Question: I'm a little stuck with EF Code-first to create a new database. We have an existing database and used the Model-First approach successfully. Now I would like to existing model to create a new database at run-time like this:
'''
public class DatabaseInitializer : IDatabaseInitializer<MDREntities>
{
public void InitializeDatabase(MDREntities dbContext)
{
if (dbContext.Database.Exists())
{
// Delete the existing database
dbContext.Database.ExecuteSqlCommand(TransactionalBehavior.DoNotEnsureTransaction, "ALTER DATABASE [" + dbContext.Database.Connection.Database + "] SET SINGLE_USER WITH ROLLBACK IMMEDIATE");
dbContext.Database.Delete();
}
// Create new database
dbContext.Database.Create();
// Add initial data
addMasterData(dbContext);
// Commit changes.
dbContext.SaveChanges();
}
}
'''
The above runs through successfully and .
I've done the following without any luck:
- - - -
Is it possible to "trace" what 'dbContext.Database.Create();' does and if something did in fact go wrong?
I also noticed that the "missing" table is the only one with a , could this be a problem?
When I had a look at 'SQL Profiler', I found this comment saying that the table is ignored. Unfortunately it doesn't say why:
'''
-- Ignoring entity set with defining query: [MDRModelStoreContainer].[tblRelatedPatient]
'''
Here's the table mapped in the edmx:

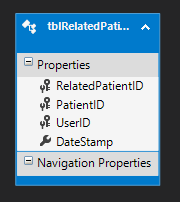
Answer: .
Even though the edmx showed a 'Composite Primary Key' in the designer, the table did not get created successfully from the edmx Model until I actually updated the original database and refreshed the edmx, strange...
- - - 'dbContext.Database.Create();'